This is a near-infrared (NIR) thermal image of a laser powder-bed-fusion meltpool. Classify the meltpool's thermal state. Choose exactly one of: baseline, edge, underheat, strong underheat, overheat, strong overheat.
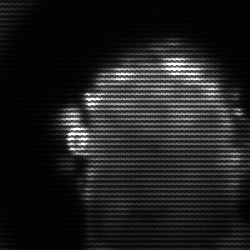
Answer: baseline